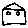
Label: house